Question: I am trying to integrate Face Book in my Android App. When I downloaded the Face Book SDK, and open it, It shows the message, Windows can not open zip file. Its invalid. How can I solve that problem?
Kindly help me.
I am downloading the package from this URL:
<URL>
The error message is showing in the pix below.
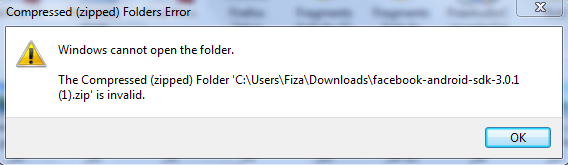
Answer: Maybe the '.zip' file is corrupted. Try downloading it again and see if this persists, but it surely shouldn't be tagged "Android", "Facebook" etc. This looks clearly like a "Windows" problem to me.